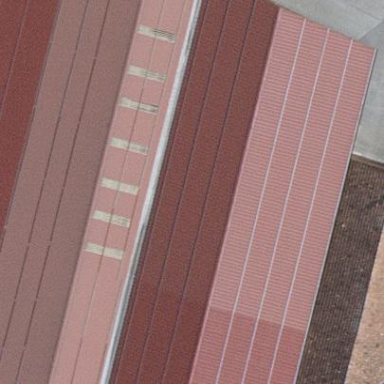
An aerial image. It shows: Industrial building.